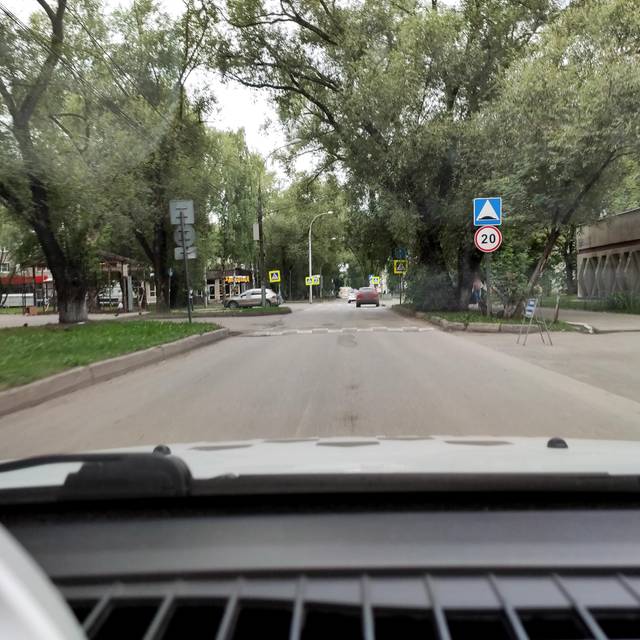
Region: Russia
Coordinates: 58.011, 56.285